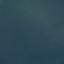
Land use / land cover class: SeaLake